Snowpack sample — Snodgrass Mountain, Crested Butte, Colorado (2/4/25, 12:06 PM MST)
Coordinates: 38.923, -106.968
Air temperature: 35 °F
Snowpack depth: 80 cm
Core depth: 50 cm
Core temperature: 30.2 °F
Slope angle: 14°, slope face: 78°
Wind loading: low
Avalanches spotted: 0
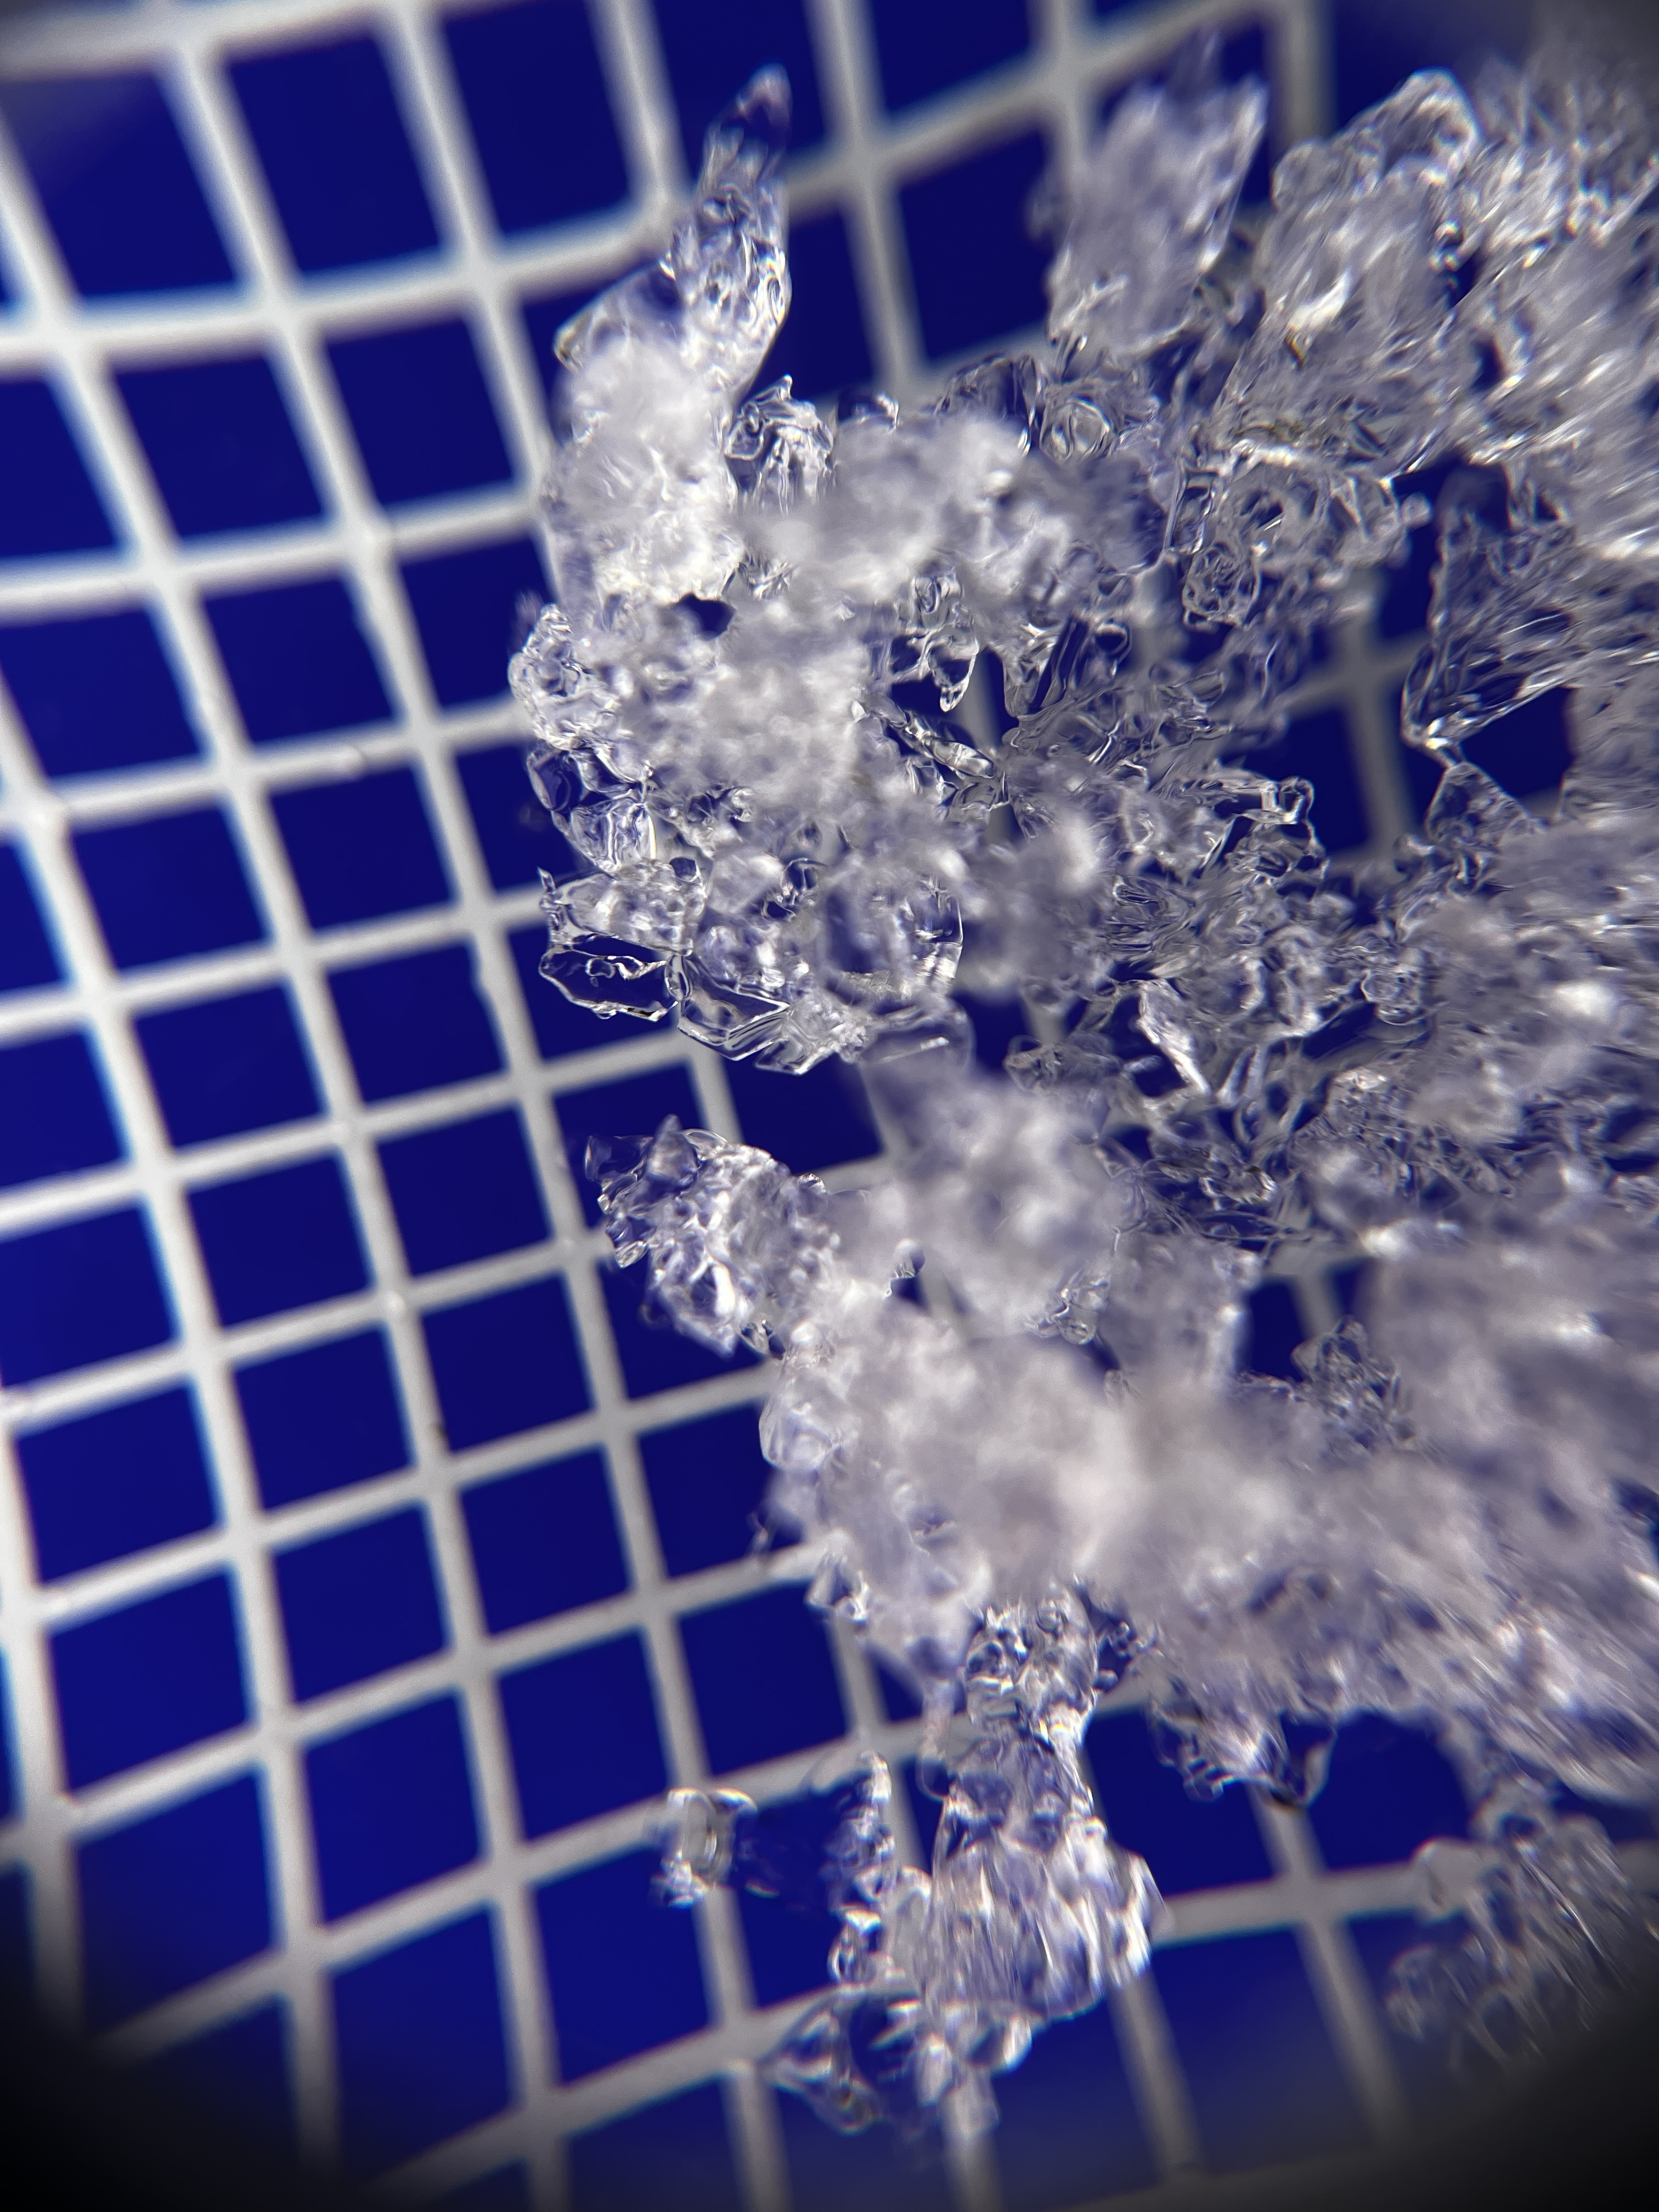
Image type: magnified_profile
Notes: No avalanches nearby, unusually warm weather for the last month reported by residents, Collected 25 yards from treeline